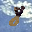
Label: 8